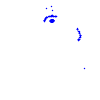
Particle: kaon